Question: I'm using a 'ResourceDictionary' for all my icons like this:
'''
<ResourceDictionary xmlns="http://schemas.microsoft.com/winfx/2006/xaml/presentation"
xmlns:x="http://schemas.microsoft.com/winfx/2006/xaml">
<Canvas x:Key="Icon.Refresh"
Width="32" Height="32"
Clip="F1 M 0,0L 32,0L 32,32L 0,32L 0,0">
<Path Width="28" Height="28"
Canvas.Left="2" Canvas.Top="2"
Stretch="Fill"
Data="..." />
</Canvas>
</ResourceDictionary>
'''
And actual XAML:
'''
<Button Content="{StaticResource Icon.Refresh}"
Height="40"
Width="40" />
'''
This works fine as most of my Buttons are this size. But when I want to use it on smaller Buttons it overflows the button:
'''
<Button Content="{StaticResource Icon.Refresh}"
Height="30"
Width="30" />
'''

Is there a way to set the Size of a 'StaticResource' or any other clever thing to do?
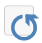
Answer: I'm thinking you could put the 'Canvas' inside of a '<ViewBox>' so that it automatically scales down.